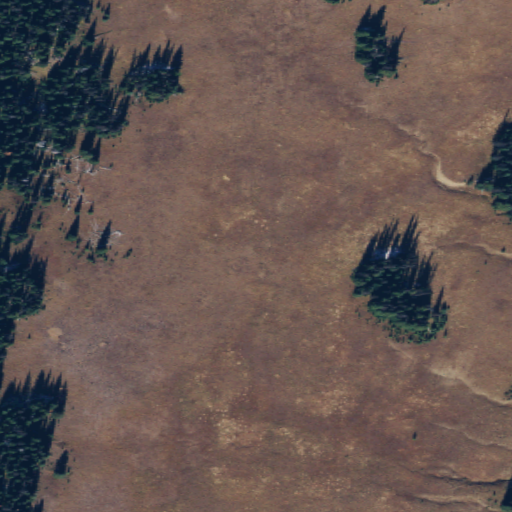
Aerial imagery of plain(s) in Washington named The Parks containing shrub, grassland, and evergreen forest